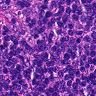
Metastatic tissue present: no